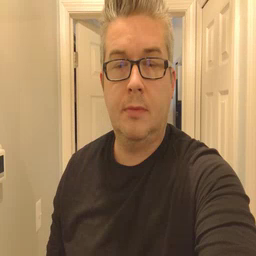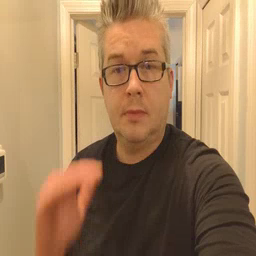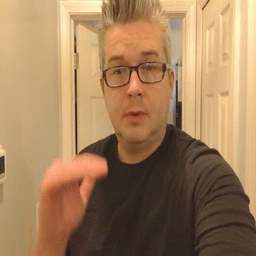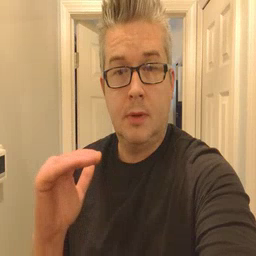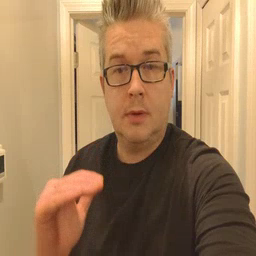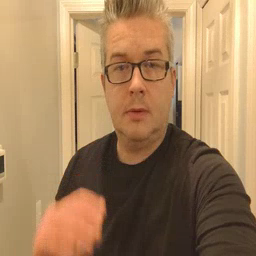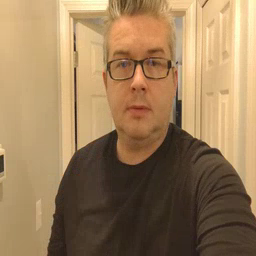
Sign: child